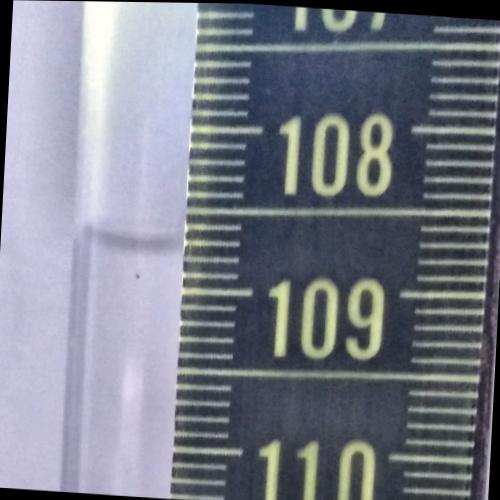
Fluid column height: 108.7 cm